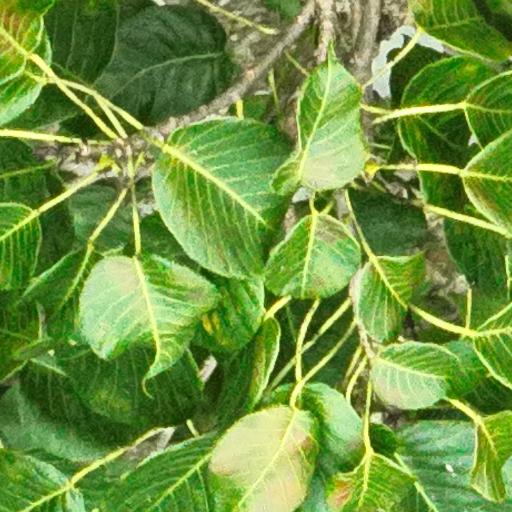
Species: Hura crepitans
GBIF accepted scientific name: Hura crepitans
Crown area (m\u00b2): 545.208